Brain MRI, t2w sequence, axial 2D slice.
Patient: age 46, sex F, weight 90 kg, height 1.9 m
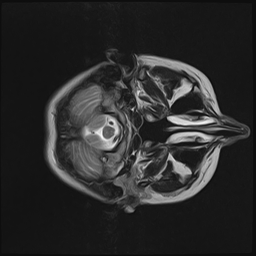